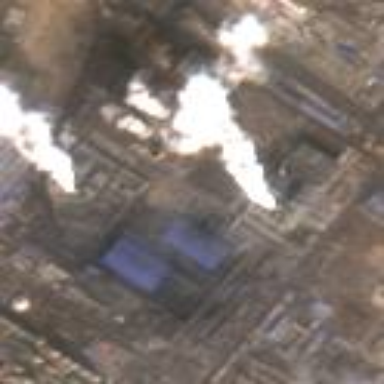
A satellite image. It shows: Industrial area with coal power plant.